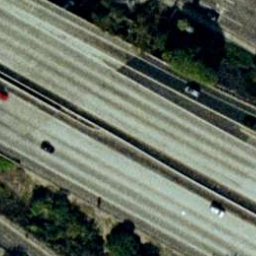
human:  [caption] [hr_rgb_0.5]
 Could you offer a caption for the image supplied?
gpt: Some cars are on the freeways .

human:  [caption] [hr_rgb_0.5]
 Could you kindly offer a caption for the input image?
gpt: There are two straight freeways closed to each other .

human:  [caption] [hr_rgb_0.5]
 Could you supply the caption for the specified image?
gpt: Two straight freeways closed to each other with some cars on the roads .

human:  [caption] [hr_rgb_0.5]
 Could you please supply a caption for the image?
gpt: There are two straight freeways closed to each other with some cars on the roads .

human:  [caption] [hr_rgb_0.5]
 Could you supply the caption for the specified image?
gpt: There are some cars are on the freeways .